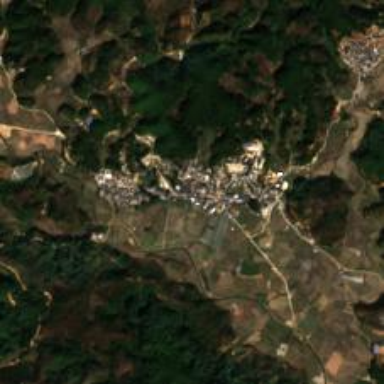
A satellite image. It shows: Ethnic township within town.